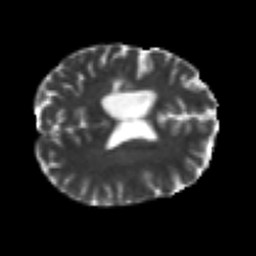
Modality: T2w
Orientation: axial
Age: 40
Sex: female
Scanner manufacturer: siemens
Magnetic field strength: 3 T
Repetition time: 7.3 s
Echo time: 0.087 s